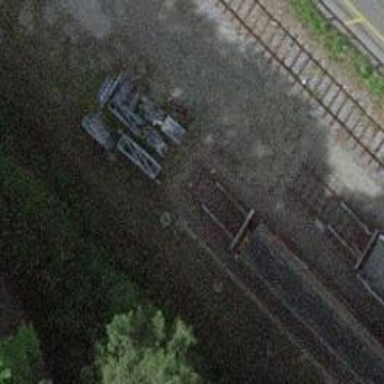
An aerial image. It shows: Railway buffer stop.